Question: I want to get the value of '_product_id' on the payout page ('thankyou.php'), can somebody help me with this.
I have attached an image of the field I need exactly that value

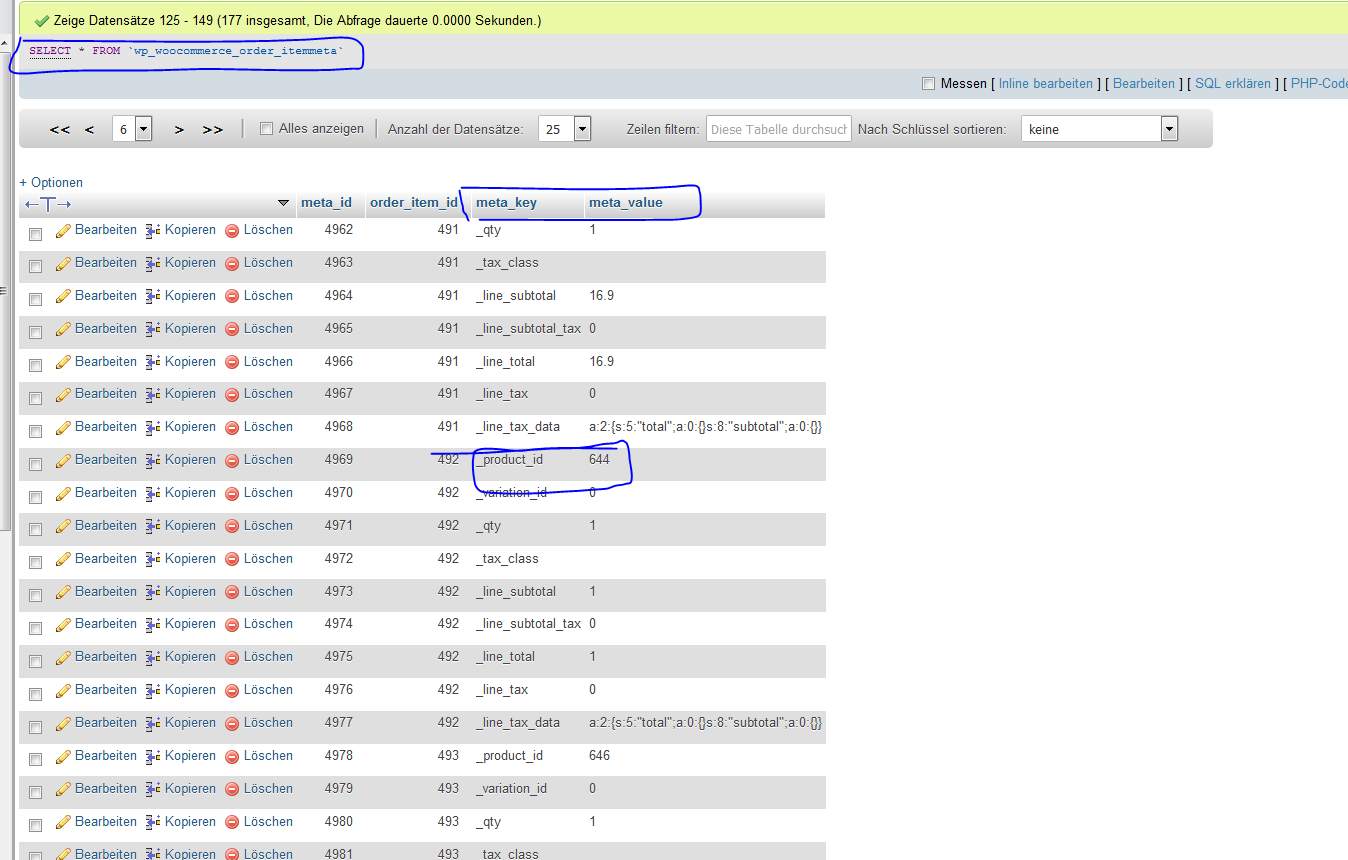
Answer: > You can use 'woocommerce_thankyou' hook to get the product ID's in
thankyou page
'''
function wh_getProductIds($order_id)
{
//getting order object
$order = wc_get_order($order_id);
$product_id_arr = [];
//getting all line items
foreach ($order->get_items() as $item)
{
$product = $item->get_product();
$product_id_arr = $product->get_id(); //storing the product ID
//$product_sku = $product->get_sku();
}
//$product_id_arr has all the order's product IDs
//now you can do your stuff here.
}
add_action('woocommerce_thankyou', 'wh_getProductIds', 10, 1);
'''
<URL>
'3.x'
Related:
- <URL>
Hope this helps!